Question: I'm still a novice at html/css/js and I'm trying to find solutions to problems I'd usually solve in a pretty bad way. Normally I would fiddle for an hour trying to create some sort of seamless photoshop pattern and then repeating it as a .png. Seeing all of these awesome things done by people with CSS3 (animation, what!), I figure this can't be too hard. I don't know how to get started though.
What I'm trying to make is the following:
Basically, this pattern: // / /////// / (repeating: // / /////// / // / /////// / ), except each of those lines, instead of solid, is dotted.
Something like the following:

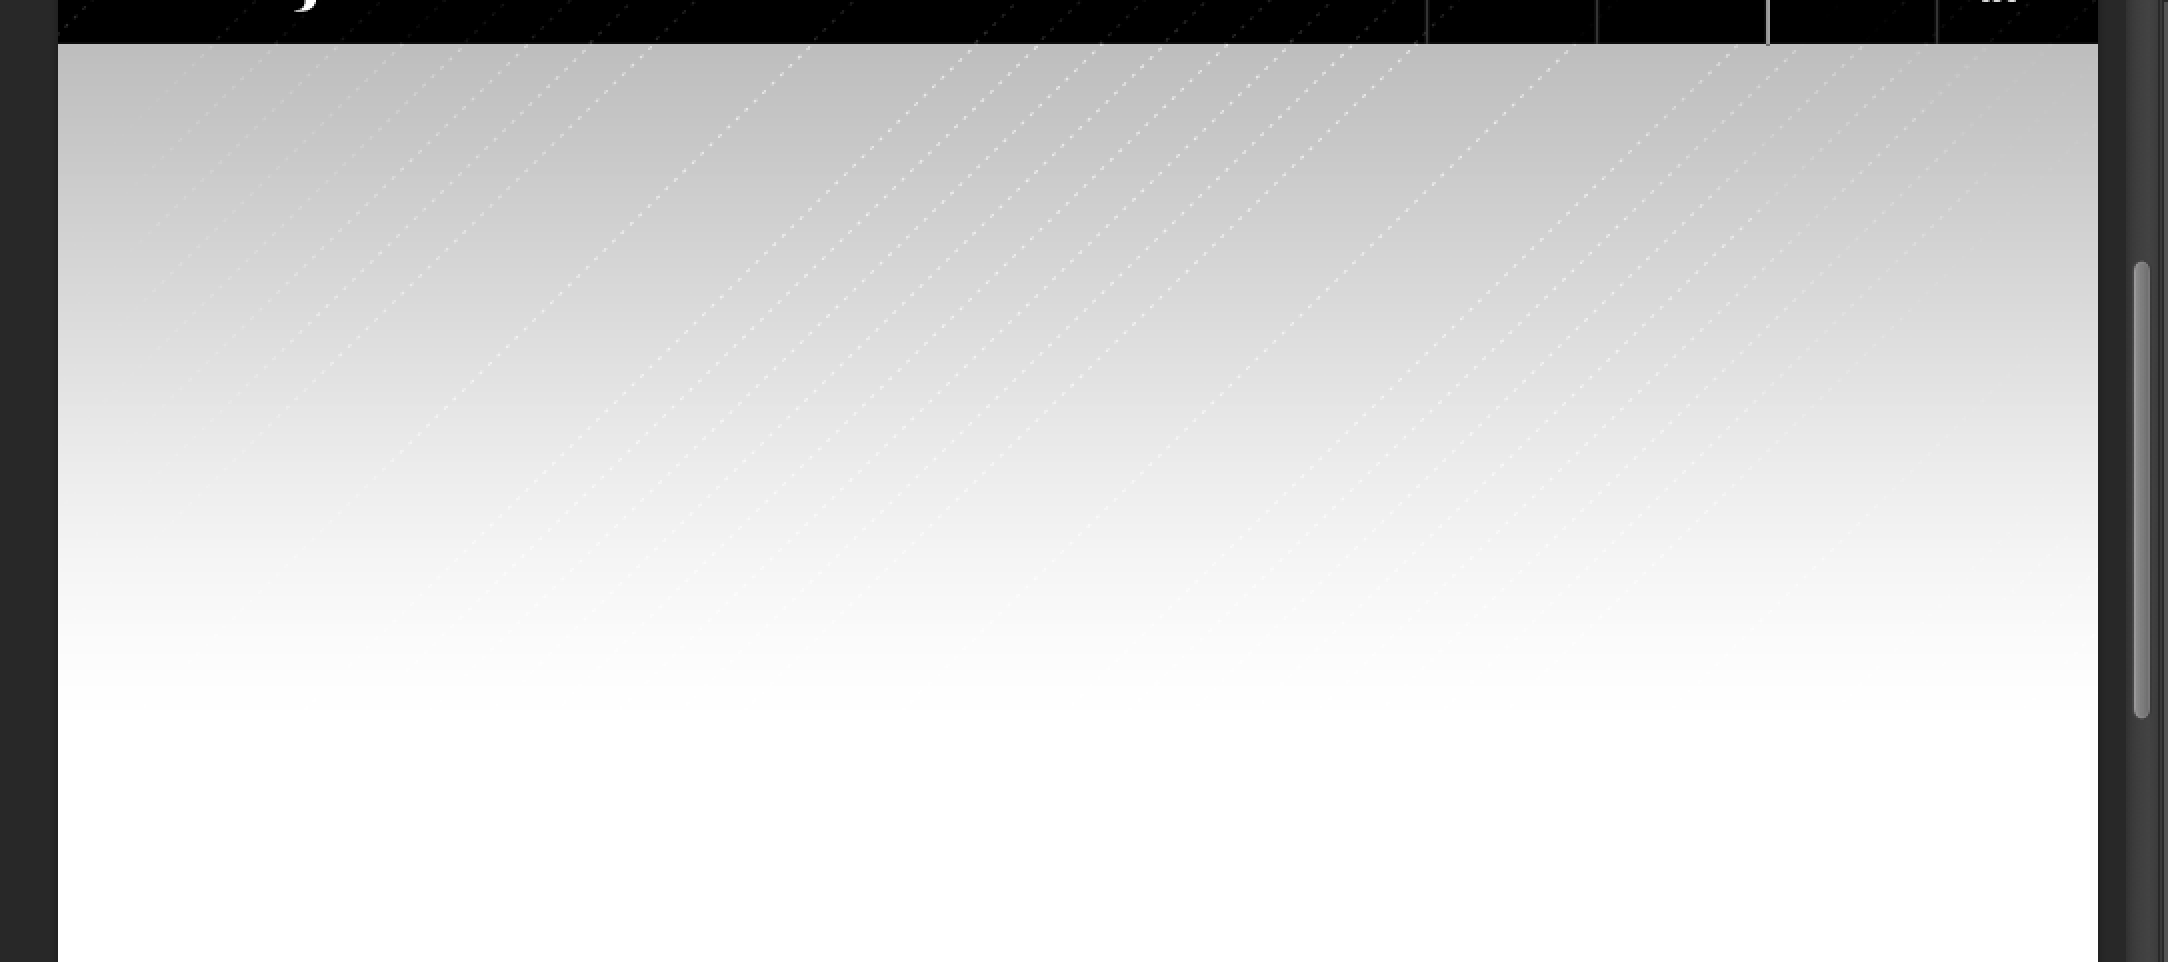
Answer: for this I would just use a 'SVG' it will look like this in CSS:
'''
.your_element{
background-image: url(data:image/jpeg;base64,/9j/4AAQSkZJRgABAgAAAQABAAD//gAEKgD/4gv4SUNDX1BST0ZJTEUAAQEAAAvoAAAAAAIAAABtbnRyUkdCIFhZWiAH2QADABsAFQAkAB9hY3NwAAAAAAAAAAAAAAAAAAAAAAAAAAEAAAAAAAAAAAAA9tYAAQAAAADTLQAAAAAp+D3er/JVrnhC+uTKgzkNAAAAAAAAAAAAAAAAAAAAAAAAAAAAAAAAAAAAAAAAABBkZXNjAAABRAAAAHliWFlaAAABwAAAABRiVFJDAAAB1AAACAxkbWRkAAAJ4AAAAIhnWFlaAAAKaAAAABRnVFJDAAAB1AAACAxsdW1pAAAKfAAAABRtZWFzAAAKkAAAACRia3B0AAAKtAAAABRyWFlaAAAKyAAAABRyVFJDAAAB1AAACAx0ZWNoAAAK3AAAAAx2dWVkAAAK6AAAAId3dHB0AAALcAAAABRjcHJ0AAALhAAAADdjaGFkAAALvAAAACxkZXNjAAAAAAAAAB9zUkdCIElFQzYxOTY2LTItMSBibGFjayBzY2FsZWQAAAAAAAAAAAAAAAAAAAAAAAAAAAAAAAAAAAAAAAAAAAAAAAAAAAAAAAAAAAAAAAAAAAAAAAAAAAAAAAAAAAAAAAAAAAAAAAAAAAAAAAAAAAAAWFlaIAAAAAAAACSgAAAPhAAAts9jdXJ2AAAAAAAABAAAAAAFAAoADwAUABkAHgAjACgALQAyADcAOwBAAEUASgBPAFQAWQBeAGMAaABtAHIAdwB8AIEAhgCLAJAAlQCaAJ8ApACpAK4AsgC3ALwAwQDGAMsA0ADVANsA4ADlAOsA8AD2APsBAQEHAQ0BEwEZAR8BJQErATIBOAE+AUUBTAFSAVkBYAFnAW4BdQF8AYMBiwGSAZoBoQGpAbEBuQHBAckB0QHZAeEB6QHyAfoCAwIMAhQCHQImAi8COAJBAksCVAJdAmcCcQJ6AoQCjgKYAqICrAK2AsECywLVAuAC6wL1AwADCwMWAyEDLQM4A0MDTwNaA2YDcgN+A4oDlgOiA64DugPHA9MD4APsA/kEBgQTBCAELQQ7BEgEVQRjBHEEfgSMBJoEqAS2BMQE0wThBPAE/gUNBRwFKwU6BUkFWAVnBXcFhgWWBaYFtQXFBdUF5QX2BgYGFgYnBjcGSAZZBmoGewaMBp0GrwbABtEG4wb1BwcHGQcrBz0HTwdhB3QHhgeZB6wHvwfSB+UH+AgLCB8IMghGCFoIbgiCCJYIqgi+CNII5wj7CRAJJQk6CU8JZAl5CY8JpAm6Cc8J5Qn7ChEKJwo9ClQKagqBCpgKrgrFCtwK8wsLCyILOQtRC2kLgAuYC7ALyAvhC/kMEgwqDEMMXAx1DI4MpwzADNkM8w0NDSYNQA1aDXQNjg2pDcMN3g34DhMOLg5JDmQOfw6bDrYO0g7uDwkPJQ9BD14Peg+WD7MPzw/sEAkQJhBDEGEQfhCbELkQ1xD1ERMRMRFPEW0RjBGqEckR6BIHEiYSRRJkEoQSoxLDEuMTAxMjE0MTYxODE6QTxRPlFAYUJxRJFGoUixStFM4U8BUSFTQVVhV4FZsVvRXgFgMWJhZJFmwWjxayFtYW+hcdF0EXZReJF64X0hf3GBsYQBhlGIoYrxjVGPoZIBlFGWsZkRm3Gd0aBBoqGlEadxqeGsUa7BsUGzsbYxuKG7Ib2hwCHCocUhx7HKMczBz1HR4dRx1wHZkdwx3sHhYeQB5qHpQevh7pHxMfPh9pH5Qfvx/qIBUgQSBsIJggxCDwIRwhSCF1IaEhziH7IiciVSKCIq8i3SMKIzgjZiOUI8Ij8CQfJE0kfCSrJNolCSU4JWgllyXHJfcmJyZXJocmtyboJxgnSSd6J6sn3CgNKD8ocSiiKNQpBik4KWspnSnQKgIqNSpoKpsqzysCKzYraSudK9EsBSw5LG4soizXLQwtQS12Last4S4WLkwugi63Lu4vJC9aL5Evxy/+MDUwbDCkMNsxEjFKMYIxujHyMioyYzKbMtQzDTNGM38zuDPxNCs0ZTSeNNg1EzVNNYc1wjX9Njc2cjauNuk3JDdgN5w31zgUOFA4jDjIOQU5Qjl/Obw5+To2OnQ6sjrvOy07azuqO+g8JzxlPKQ84z0iPWE9oT3gPiA+YD6gPuA/IT9hP6I/4kAjQGRApkDnQSlBakGsQe5CMEJyQrVC90M6Q31DwEQDREdEikTORRJFVUWaRd5GIkZnRqtG8Ec1R3tHwEgFSEtIkUjXSR1JY0mpSfBKN0p9SsRLDEtTS5pL4kwqTHJMuk0CTUpNk03cTiVObk63TwBPSU+TT91QJ1BxULtRBlFQUZtR5lIxUnxSx1MTU19TqlP2VEJUj1TbVShVdVXCVg9WXFapVvdXRFeSV+BYL1h9WMtZGllpWbhaB1pWWqZa9VtFW5Vb5Vw1XIZc1l0nXXhdyV4aXmxevV8PX2Ffs2AFYFdgqmD8YU9homH1YklinGLwY0Njl2PrZEBklGTpZT1lkmXnZj1mkmboZz1nk2fpaD9olmjsaUNpmmnxakhqn2r3a09rp2v/bFdsr20IbWBtuW4SbmtuxG8eb3hv0XArcIZw4HE6cZVx8HJLcqZzAXNdc7h0FHRwdMx1KHWFdeF2Pnabdvh3VnezeBF4bnjMeSp5iXnnekZ6pXsEe2N7wnwhfIF84X1BfaF+AX5ifsJ/I3+Ef+WAR4CogQqBa4HNgjCCkoL0g1eDuoQdhICE44VHhauGDoZyhteHO4efiASIaYjOiTOJmYn+imSKyoswi5aL/IxjjMqNMY2Yjf+OZo7OjzaPnpAGkG6Q1pE/kaiSEZJ6kuOTTZO2lCCUipT0lV+VyZY0lp+XCpd1l+CYTJi4mSSZkJn8mmia1ZtCm6+cHJyJnPedZJ3SnkCerp8dn4uf+qBpoNihR6G2oiailqMGo3aj5qRWpMelOKWpphqmi6b9p26n4KhSqMSpN6mpqhyqj6sCq3Wr6axcrNCtRK24ri2uoa8Wr4uwALB1sOqxYLHWskuywrM4s660JbSctRO1irYBtnm28Ldot+C4WbjRuUq5wro7urW7LrunvCG8m70VvY++Cr6Evv+/er/1wHDA7MFnwePCX8Lbw1jD1MRRxM7FS8XIxkbGw8dBx7/IPci8yTrJuco4yrfLNsu2zDXMtc01zbXONs62zzfPuNA50LrRPNG+0j/SwdNE08bUSdTL1U7V0dZV1tjXXNfg2GTY6Nls2fHadtr724DcBdyK3RDdlt4c3qLfKd+v4DbgveFE4cziU+Lb42Pj6+Rz5PzlhOYN5pbnH+ep6DLovOlG6dDqW+rl63Dr++yG7RHtnO4o7rTvQO/M8Fjw5fFy8f/yjPMZ86f0NPTC9VD13vZt9vv3ivgZ+Kj5OPnH+lf65/t3/Af8mP0p/br+S/7c/23//2Rlc2MAAAAAAAAALklFQyA2MTk2Ni0yLTEgRGVmYXVsdCBSR0IgQ29sb3VyIFNwYWNlIC0gc1JHQgAAAAAAAAAAAAAAAAAAAAAAAAAAAAAAAAAAAAAAAAAAAAAAAAAAAAAAAAAAAAAAAAAAAAAAAAAAAAAAAAAAAAAAAAAAAAAAAAAAAAAAAABYWVogAAAAAAAAYpkAALeFAAAY2lhZWiAAAAAAAAAAAABQAAAAAAAAbWVhcwAAAAAAAAABAAAAAAAAAAAAAAAAAAAAAAAAAAAAAAACWFlaIAAAAAAAAAMWAAADMwAAAqRYWVogAAAAAAAAb6IAADj1AAADkHNpZyAAAAAAQ1JUIGRlc2MAAAAAAAAALVJlZmVyZW5jZSBWaWV3aW5nIENvbmRpdGlvbiBpbiBJRUMgNjE5NjYtMi0xAAAAAAAAAAAAAAAAAAAAAAAAAAAAAAAAAAAAAAAAAAAAAAAAAAAAAAAAAAAAAAAAAAAAAAAAAAAAAAAAAAAAAAAAAAAAAAAAAAAAAAAAAABYWVogAAAAAAAA9tYAAQAAAADTLXRleHQAAAAAQ29weXJpZ2h0IEludGVybmF0aW9uYWwgQ29sb3IgQ29uc29ydGl1bSwgMjAwOQAAc2YzMgAAAAAAAQxEAAAF3///8yYAAAeUAAD9j///+6H///2iAAAD2wAAwHX/2wBDAAgGBgcGBQgHBwcJCQgKDBQNDAsLDBkSEw8UHRofHh0aHBwgJC4nICIsIxwcKDcpLDAxNDQ0Hyc5PTgyPC4zNDL/2wBDAQkJCQwLDBgNDRgyIRwhMjIyMjIyMjIyMjIyMjIyMjIyMjIyMjIyMjIyMjIyMjIyMjIyMjIyMjIyMjIyMjIyMjL/wgARCAC2ALQDACIAAREBAhEB/8QAGwAAAQUBAQAAAAAAAAAAAAAAAgABAwQFBgf/xAAYAQADAQEAAAAAAAAAAAAAAAAAAQIDBP/EABgBAAMBAQAAAAAAAAAAAAAAAAABAgME/9oADAMAAAERAhEAAAHhWYkMYILUkUsuCrbiahJ5mPPVmlnSu57UlyU0HpU7mbJ0pGExCNiTOWKMt08oWUEQySxRyDzTkjauVXnThoXqNTb0YLElueM82YswOIiCQOzmmnsbKqZ1kX5Kd2WYzRKo4tfo505mbsMaL4+lrlthIWZOo1Do3JaTCh4iiadRs3GFnNbGvZgubV8+xx25voNeabUctZVFkbOfF8rtU87TLDF26eZSwINcsZ5N4aliQVWZmjiAnRJTDm7Xzrq8tOrs0bmO0riLRc6+ew+b7fh7yqM66MGToBToFYqumzG7BJJDsYpx6C1Jq1bo2sdp9ChfjSjNJIqp8Z1/Fb88aR784PJInWazAEbEDRpkM3RTSZIOr2+Q6Xn15rWHkrn0AcOznt0ec5KpMDqaTnneis4wnzoCayj16muWQE8WuQuKZaEo4tMzuVcpsLRy3mHP1eR12GxWVPno1VZY1BBRqKlOePWNKGghVx2adTRa4mq8ZNUsnYEDiD6tTdkzOt5bostejmz5cts2wOqPicX0jm7zwVdNlMtGcdAdKiRUUxUsBO+uQhIzIC6nAl6t2iUVJvZe/lpoUstRrv2+ds09qnWqOMqCfBqNjKpx3Nl6D1NuXPdhM4uGZJm1Wzzir+tV6nHcaWtFjeJPPYaCxVp3M+bk1tIu1a0WkECG5SZCNCgnSQJnQK1WNHotmGbh62AyVUK+hntYtO3R3yywIN8HAwYySYxgYG7vL//EACgQAAICAgEDBAIDAQEAAAAAAAECAAMEERIQEyEgIjEyBTAUIzNBQv/aAAgBAAABBQLqPhIqAtYfPQEiK++rfbg3CtfC+W9Gug9FXmE6LHZ49Am4ayIp2IZRf/Uo8VD1bg68Z9QujCg3w8FYnifYf+yfbKV2ZX9fRub6bi+SSJ8qPjc8xtdE+Svmz6yrwoGz+lPnezy1BF+SsZvC1s0x8R2tzKe0FqN76PKtdKg4+o9BWSOzCnERW1PkD4OwMfCNkrxF3wCTMTmuMe1mZtBrtXIZYMqJkIx9B+TLPa3P2sSWPg062K22uK7zG/HDfbVYfEMyZcnB7gtyMNN0WxkiZAaNeoYOGH/ZcADyLMYfJw6UeVKiwGcoWh6XrsHTRrOON6qNBZzmSv8AVuGGY1vBqrOSq0301D4mVlASiv2ZH+vr7p1NzzOJ24XSnRw7IkHQvqZOXs8AI3tqyP8AT91NpqK/kIPyEXP5My91FoQBaVQ3fW//AF/bi09y3Mxykx1qtTsMJw4LjP4f5H1vbUc7ecSYFafWcVeEaPrwauKEArerYd1OWrj7yn2uywZKRVV678GnuVfjyW7C1VmxJa/KEaP3B8Q+ncoz3rld6WplsvaVyhx8sENd7w73JXiqIaNyzF5FeNS5N7Ww7E4pBjqZZj6jDz68e3t25d3NpjY7ZD04S1xUAgHSyzUYrNBhkH3BiCLxLm5Rt9Cs0depBPxj8WXzFE1L7BWo3ZL3Cp/J2ln31NaPwVUNHp1NGcm4+qtP61/qyKrNFPg/DKbXSmxlzUdBogn51547nDYrr8Wg74r68deVvHxekrHKV7EZvCguVsAL0i1b8PgpqgSLXoniIeGrmGgVI6nrj1BEjjlMdYNS1uLVEcQTAuzk8Sh9kNoBa8Sy2C48ns2qP7eoALWYtTL29XK5aHYlFbWTa0o2ds99zFDALk2rP5NhHMk3uA9vg89wtvoTAfHo/mcqlZAGcSmprjsVB6maCkGLXxiu0+RZd4rvl9m37mwfH6tTHw+RRNAIBHXwo4lwhjsqxrh22vOg/gts7m/1Uv27UUanmFdhq+lpjNH+4Pr1P//EACARAAICAQUBAQEAAAAAAAAAAAABAhEQAxIgITFBMED/2gAIAQIRAT8B/sjp36OCo29X+EYDVeEcecrQzSl84ai641mKforKKRrYorjFpm7axTQ2SSkKCXhY45bLw3ZppVeXPLiVx0yiSocPuHxcaNjNNC6H3myy83Yu8s3G7msy5f/EAB8RAAICAgMAAwAAAAAAAAAAAAABAhEQIAMSITAxQf/aAAgBAREBPwHKyhsfxIet4eHOvo7uxS9oplaIRKfomSwvc9VihKscsf3Tj+/glJX1HWeLF7Si0xR7o6tYUqHJyEqFLV+iVI5JO6yoiKFIvRs5MxnReFopWWTeEzwSFEorNJE5fixYhQFHZ6R2/8QAKxAAAgEDAgUEAgIDAAAAAAAAAAERAiExECASIjAyUQNBYXETkUBCgqGx/9oACAEAAAY/AtmNMb2cUW6rGlsttqoq/wAdJ6ebEY0d76XZnR6T1cH0cuTmZbWdkdO5a68F7HLb5JbbIp0UqwuEdNL+SPcgfR9/0Z0wSXLHHX2ihFiBJ/R+RYZ7M7Tx99DsL6XRyXFysVXqfoxsp9ZZTKp7WNZ1syKrDRK1RDcIaV150lllvdBUn3J8K35vrKyj22JrdFOSr1KssfV7k9I2/j9PJGan/B+jB2MjhZkwStH1vhC9WlfZKSTLVacOxvTEnazmoOWzIfQRDOKnse2o513HDTXwN+TmdiPBZSYWnz0IqSdJxUsfESi4qvTv5IfKTpe8E1MhKxdl7ksldFeGcKwtIpcRlmW9kUksn2IQhFnsmLb2VU7buEOBLZ8F/fXhm29FL8kPV1vtpJwhJoW3h9/YVX7Mb76SLSDhi2ThdLTIaOJYWsF/ctpjfP8Abbiaf+E0isXHT5GvG2r52qXCFaPlHDlLSZE2rHM4IpIJocP4L0qr/Rb00vtjbc6fHSc9xm5bInVgilTV4OL1Kr6WektIhafA6aupLIWmBIzGj8vrpxK320fR/8QAJBAAAwACAgICAwEBAQAAAAAAAAERITFBURBhcYEgkbGh0TD/2gAIAQAAAT8h85QJ+h6LstGHnSM0Hvy9+QW55ykEQn8BLR/X4aT2NlrPz/0bVzv2jTzYh6ylKoFWuTR3ApcoTuH58yUyY1MK0hAZ23nbnRc0f9Pl/pp45M52Ll0D52D5ZqrSczejG7WV6MgcuT0xVNNdEmevFgehJfbEPRwN4Hh4JzyCDup/o3Gz7KbrE68if+FJk0oybfRUlOS1PLNNyjGTkRIniy64QmMeEXQ2LyhXqBLSb2BE2pPBCCpheBgYVJswLJkS5gKwWbEqraCl/Qq5MXXijeRjlhaJfsTXcfQqPKYEIwdMypkp0hFvU47NQeRwktcfYvgknXTjBX+AYkbof0u9+GbJI9iec/khLQtPZyM0DZwLXnFElNZDwsPQlEaCmmZDB0Mmi/g256GukwSmDNixJik3Db9jCdLs4J44TlXJPG2/gm5vfBlY36LIGW8jA3wSJQfDnYHyPNJja+iBEXBQUQ40YMzjcyjbjcPD/BDurY8jeRrdoYmdGFWtM+ytN4JwvWR+NiCWMViYg6R0oZvQfAOo8X802siwXshbeWxJnjJTPHyKIl8Ahsdyw8jLBJfYlMuIXevJjjT2yIejb/5qrQ03l5INCc5nZCotvgfr/MbQpcvofuT0S8V7ZzA+B80Ng6/DjyxPxrxxRkurmNK3E7uTCqNhMdvkVTiRp2U0cFo+z5a8JDDfBDT3fRjZ+8HIehjJEYzTL4SKQqmsvLHBVTMtQUs5FFgnKKlMZ0/2UyKmhGglVsmXqmmkuRLISjIvcggagaYxF5TQlejsISufEMGhuv0EzIn2uUYeqhahlDK2hqY5aPRhMr3HWOKV+RC9EZ+peDRJl55f2InTeEKFauBDp9QVeGDVkPxofob4XlzyfAzIXZ4fYP0CBWe2LMIQLR3B99Fla/2yxKScEup/B7PQlXPIt4ScxNPDQxPRTO4WYG+E8fg3M8+LVxIJfbeTm8CDXdvQxZDsH+gpGat70xroqiMqbC5fQ+yhpbQnJGYjJ9rshPL34S2zgxR4aPxkyYwZ3BiU1J8iRaZpGOJ2iiZnU2J8hSwLiYGN+DIhS2oh2iE8twQlSSpKwwXBiS7TIm5gy0P+QhGR0hAemF0OF6FZamnwYFCrnJky3o6YMltlDyvWY/TFhvLx9EMDb8IUZ7LSaex7j4FjJkLfsddPQxlpyKzcCrPovgR2q+BImnBzbVxskZM06Ehrw52K7OZZvoSCJq5ljGKIRXINYgVxCG70hbJq9oTP8Ef0LJ8A6G6+Q/5itE1TYMMt/bQ2TeSResFyYkNQg34uTgqVTHIkT3exKNvSCy8NIg2WkLFPRKwWXv6LJR+xBzBaYTkWuIiylNK9CNY4ZmKXxieH4nhO5CRnhIRBxhV9jmyj5KJ+xqnmXQn2n9CrfgRYTeeRidrZlB7Gn4vxCeFN8jKIUWDC4E2wO3FOdIUjU4GJusDHzwPfkOAf4oWB/9oADAMAAAERAhEAABAgAzdW6kc5qJyq/ui47/NJQoh0MMKRSZ8jK/BcvuUZAagBEmHs6qXcB/CDgtoKNZHCCA0lrrGIXGsmMYpOJkAm6NoKOy2AlSSQA5IGSksIB9OrQ24YswVtredbzcCO8lmYCIPQiGMBSJNKCwf/xAAdEQEBAQADAQEBAQAAAAAAAAABABEQITFBIFFh/9oACAECEQE/EOCeX9nGFlnUx+c4IJO08GfF8/b7bmtiwRft/ko1+PJPB9CGmhfRN38nbI8lu8shE2IX2IXhAvluccbBPXbCYW8jyV3J8gMbyEh6svJ4ANlMOOyLXhG3nd8pFZXxk9P1b2Qlk6W3SCRPn4b1GGyhraWxO32endl+yZeRyEjYK1jryZSJ7dS/zjXkcbxw3W138//EAB0RAQEBAAMBAQEBAAAAAAAAAAEAERAhMUEgYXH/2gAIAQERAT8Q4d2XUp9kPTinjPv8rk92tvV0dXmXc8ZZILphlsfSCBbD+k0o94Cy7HDLBavcj5bJIfSJN9mExy1YstxC+CLr7YfZq1/CFsw3YLFzJxeruPay5Jh3lb/LaN3L6SzGA+zPS9BvRAw8A7BkMYwZF/IcOvV97AZB+QeP55dWemHfIHe7BjJhflrbXk/M9olwhTsg+yrotnOHO2OfkgI2FDZMgyCyzkaM8F5g6jhtb//EACYQAQACAgIBAwUBAQEAAAAAAAEAESExQVFhcYGhEJGx0fDB4fH/2gAIAQAAAT8QdSvoDUlbQCnUWFNjAclS6VXEQuVGX3iEcJ8WYnNVLl6Ik3VRXFxlN7ZchoCKgO6wdH91DIUX7iH5lDkzWL3/ANgtka5f3s95QW8BZ9o02uQl/Ef0MViY6mzaAYa2NRkkI92NLFqs8wCllMBvN+Y0QsM3EudMMwzjBFa8rcYSaCsHcomvMJ47MAcNZy9fqby+gP8A39y6Vn7v+yjc65v/AH9y3vkmM+2mYKYeMPzK5eYwzF0KVbouoGoU5Y1ACjgG4mhAqhxDXyXRmu5QXKLhliGjG/X2jQBA6cXLCKTmE8wjuOhrUw4amSdn6ll5zv8Av3EGGvh/yDWfPf8A2DZvOrv++ZR4P2f8irov2uPxuU5xAGGa36QgCw2t5RswLQiyO0FLDH1FwzSKbZVHi+GqzEEkDixiYiKigYxu9CPmM16MxUd4pVBfoCkNljEEcv2lSjplBbz8f3rGrXPMdhg4f79xwF53K3z8xCKhl6PpljNLrGfSEYnO3PEFH49r5uAqFOXcvpwzSlPeEdwpbwzHMpSuyA1jtr8RXYir5A/8lzmAtc9w4goi3UWEAsPMHoYK432x7zRgmOGXn1l1uAG2viX0H5jM/wB/faYaH2mOrr3r/SVO+6o0DWM0MvF7Jis0qjiBXB95XUZ5cRa8lGiviWNrkq/whr0O+bjk82KzFKtIC/QjYptKvxENcp7IoxMP1GvmWDHLXNKYAFYVCbuyc4SS4Af7KC7vzN5al3y7f8l9f397R2TePWJuQPMegVRX0gUQKzWM9zeBRQUVFyFXzChcLZzBi3lpcahXshs1G0MHrOIgwVQQMMPSGiL0DBWon0GP4oQWiFJ97hFqY1UdwpllEfxDSmz7Q4BbXZ+pTgTV0ombI0jsiya46mQ7tjFLI0OJekhLAKjlaths4iKyslW7hzmwvuGsaaamcxAF3UKy5a45i1bLRGoLaIpA3rkJarDXgxF94uohzCzS+ke7zFZvMogbweOpU3/JfhgxuVIIRuW2Kcoc/Mu0lmgohKDSUXECC1dhHIsTPiNS5QpZYcwVzxHZUBHV/kTDtn9CIIW1g4uotTm5uVH0hqK0UTqJeQGGJvOZSri+4kzFytB34fmYmFkPMUHhl6tioRlO5SbiRAhlSBljhTtE0HvBWjqdqv8ABDoiqxCw/Q1LxDUdzmaYNalDlha4lnJHwx+xXl+jJiMZ6E34mMpGwZj8G90M3dVCnqllpJeW4pAZ1LVmLFtBD0HZDRcqn5YkeoEMqa2SyXABBzcDgmkRFyW8vBBrElAfMHBBSwRlMo+guF8LOUdlQMX1EOLrCXRR6gcuBdTqxUO596cMxCtunGjEO7QWjDY5/eOkBBcIWmHNyyNSiCS0gTRAACpEwxXnNhweJc1a5GK5dm5QF3i43T3c2PdVcPEMkKV7B18QM/J5K9d3K6E28uLh4NkVRK0QdZI72Bp1AsoF6GKpwOTt8RVIFlIisxVh7RwUQtFMKUbLmkmmig8OoMAOTZ0kZXHhffEvaM6gDBsHPqQcwyFk+OpWMarj+DGJd21wGA8NNU1FTr2jPujeDybfBCA26ce79Q6sdFrfMoWtjLbBhIdD+XCtgoL3UfAcQZSmpSTBrmCw4cygh5/EPEqsJX2Mc7j35Mcwugr6X+sBHIf08QlAjq4Q2qMKDk4w9JM2f+BMvXx+zL+gDYHY1Gas6viVQCm7ZQ5qViLwnP8AalpyU2MAKa8w5QbLhjPe2o+sqWBzv5nljEAHDUytqq5WWECyC9sKaqbfErg5lqQeKlgBxC4crJwC2e0ViBrhUYhjhrg3i34mUFZliLBpxPHWIUEq5IUEUM2cirfdcRyC8U4gdQGpopq+5aMZ5/8Afpo8fRhUuziVdD03cfRo4e4SRmQgBKFcFG0bHagx3NYLRqc7hdithDVRc59F7l48xKHM0iaYpMfcJle8k/v3ALGG+IR6GM539Nar7gxWEixhUlKKo4jGgDieACAzkjWMUyLxDa7Ing4g3Isq78Zjz8zaAHvOMIIZ/cjFC82IQwqwAK5OLXQaU7OfWUjWbP7qEZMr/Yfwy9hyz7/7MHcpf2jwuC93iA2MrqIwI23rqVDwnErTWRLEKJRB1jNQtE35VzMViFPxKEaHAZX3qU00BAhxneG2JURe9dzbxvSQFg88j2QcZmmee4e91eSbw2HhOZQjnLMaFTD5iOPwhXkyhaITFNDEp57mZbYBWuJYWox2S1XTlcRyAN08yhYHPM00eaC4FSg3Z7xsdVovlWPtUwjfP3QZVU1kDXtaXtdWjBXAdQjWDh6f1L4GS0OvEyapKPMprhGUanuX+hTCAMbOdE4jEaq+oIKBhvM0SjAUdEiWNNkSzuULt7KsPWUrPSXywrBX7i8ErGfJUeIOI7tti6XxHvIcLUu3I2V/fESYKWpqPFrM8Q79KzflmcuWHhiwbRoyMthbNjHNlrvmLeYUFrcBdsAR3Wpa4mYgDduI5VGSOCKaCq6/8IqVfdMQLHZnkTBFHJwbgkC7XASZGsMLa6mADhLRH55XaL7gleYyp3n6DKt+sXzLmZV9xaO547jaUgEKWVH5PHmXupGo0gZcQTMKlIcZSDmv2gxRpWvMeEN6YXQiwnjMVOrX5iVGeTiLmXH6AdcS/af/2Q==);
}
'''
you can use this tool to convert your image:
<URL>
You can also create in CANVAS but I believe it will be far more expensive performance wise.